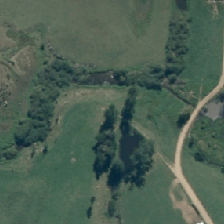
Land cover: deciduous_hardwood